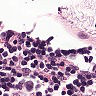
Metastatic tissue present: no